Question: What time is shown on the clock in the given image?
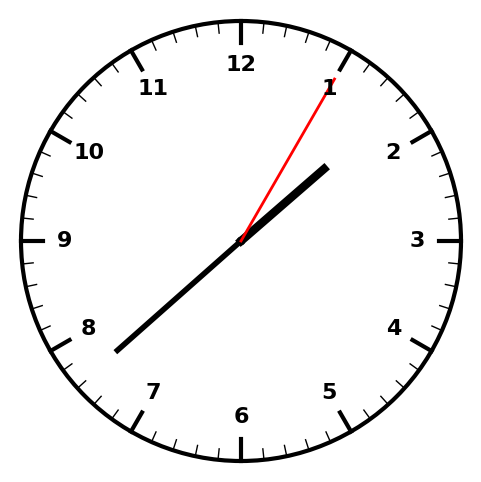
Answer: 01:38:05